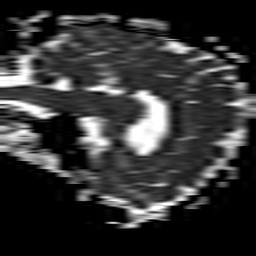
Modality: ADC
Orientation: sagittal
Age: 60
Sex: male
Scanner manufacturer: philips
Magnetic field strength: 1.5 T
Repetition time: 4.6 s
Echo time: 0.0745 s